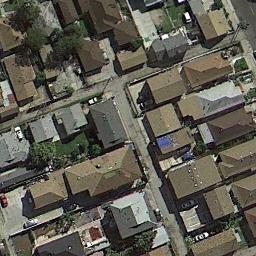
Label: residential